Field crop: tomato
Growth stage: 2
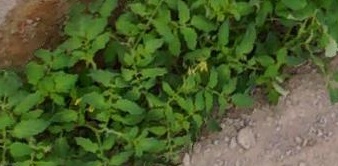
Species: tomato